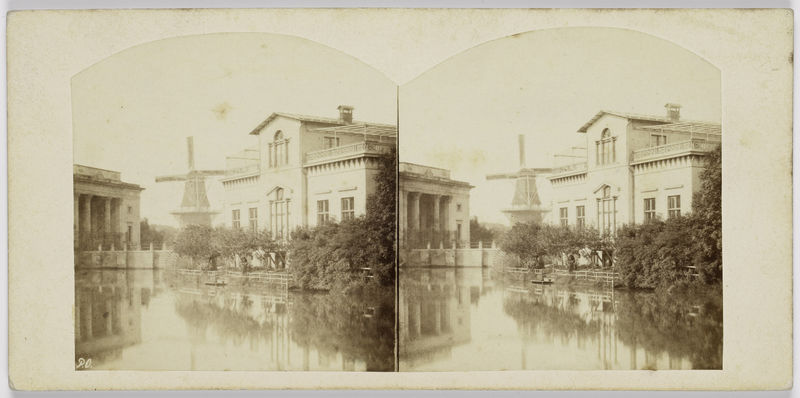
Titel: Gezigt in het plantsoen bij de Willemspoort te Amsterdam
Künstler: Pieter Oosterhuis
Standort: Amsterdam
Institution: Rijksmuseum
Schlagwörter: maison, vue, paysage, eau, ville, colonne, colonnes, photographie, rue, moulin, inondation, inondations, stéréocopie, stréréocscopique, stéréoscopique